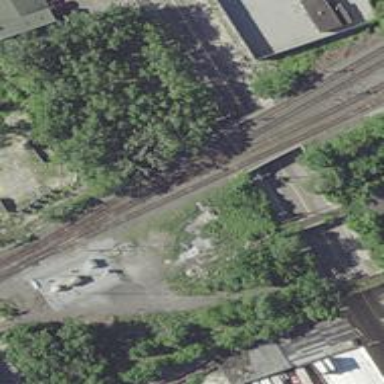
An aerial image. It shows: Railway crossing.